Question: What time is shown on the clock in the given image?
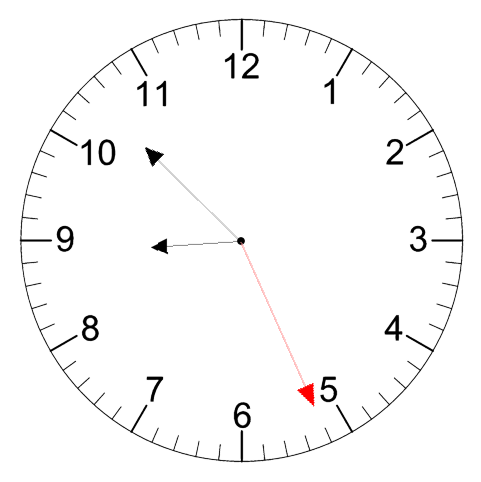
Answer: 08:52:26